Question:
I looked at the above piece of code and tried my best to search for solutions and posted it here after giving it my all. This is my current understanding of the code:
debounce() is called when there is an input and onInput() is passed to it as a callback, and debounce function return another function , the function being returned takes an argument which is the function passed by the debounce() a.k.a the onInput() , I am stuck @ func.apply(null , args);
1.Isn't func and args the same thing ????
Someone please explain step by step is possible..
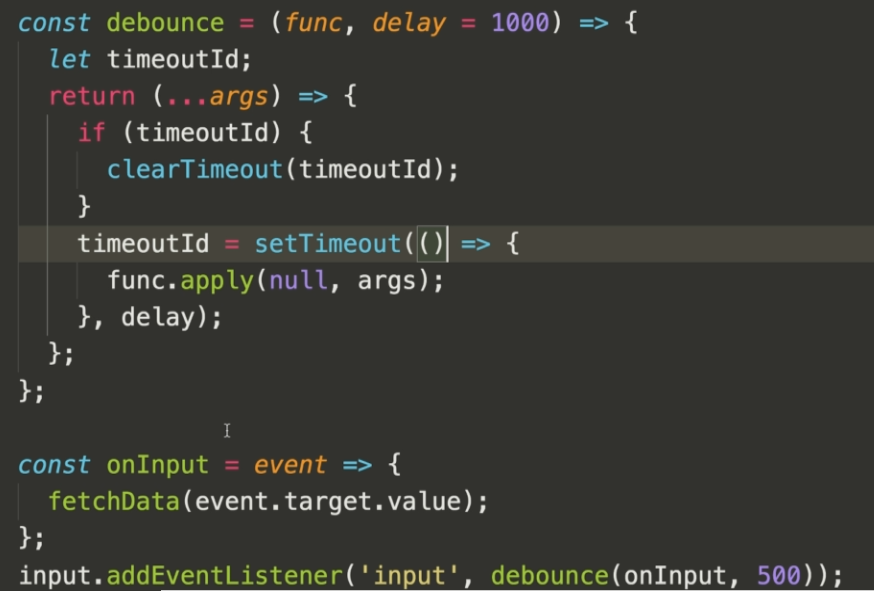
Answer: 'debouce' is only called once on the initial run, it creates and returns a new anonymous function - the actual event handler.
When the input event is triggered, the previously created function is executed and will call 'func' (onInput) after 500ms. 'func' is only once passed to debounce, but 'args' are the actual input event arguments, which will be passed on to 'func' via <URL> after 500ms.